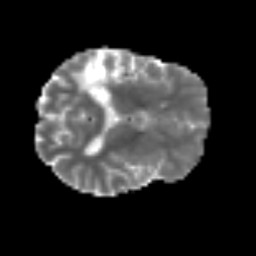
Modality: MD
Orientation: axial
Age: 54
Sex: male
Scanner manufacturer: siemens
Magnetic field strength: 3 T
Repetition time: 3.2 s
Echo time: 0.081 s